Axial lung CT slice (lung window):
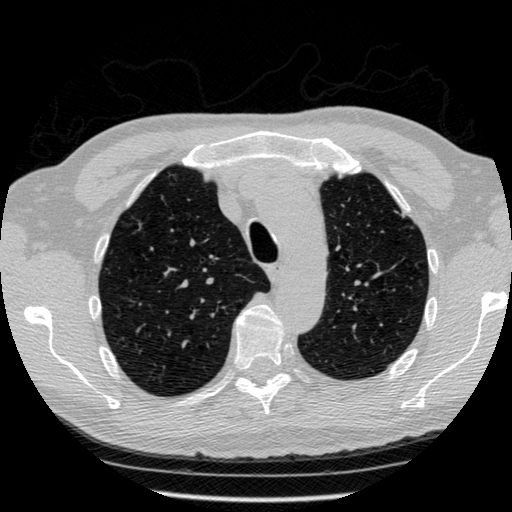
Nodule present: no